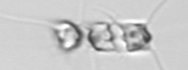
Label: Chaetoceros_didymus